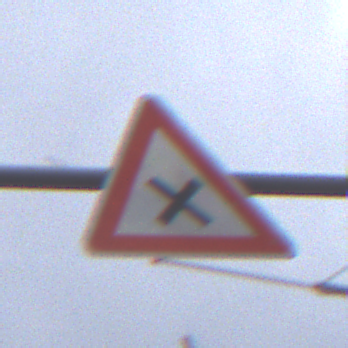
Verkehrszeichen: KreuzungOderEinmuendung
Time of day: Midday
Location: Outdoor (Urban)
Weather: Overcast
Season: NotSpecified
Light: Natural